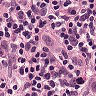
Metastatic tissue present: yes